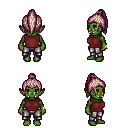
a pixel art fantasy rpg character, female body template, orc, green skin, maroon sleeveless shirt, metal pants, white blonde long topknot hairstyle, bracelets, four views (front, back, left, right), 2x2 character sprite sheet, small pixel art, hard edges, no anti-aliasing